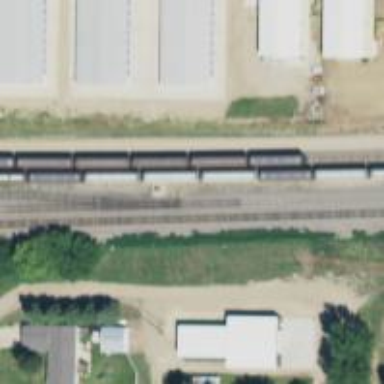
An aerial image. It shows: Railway yard in service.